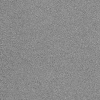
Atmospheric dust classification: dusty